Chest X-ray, AP view. Patient: 30 years old, sex M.
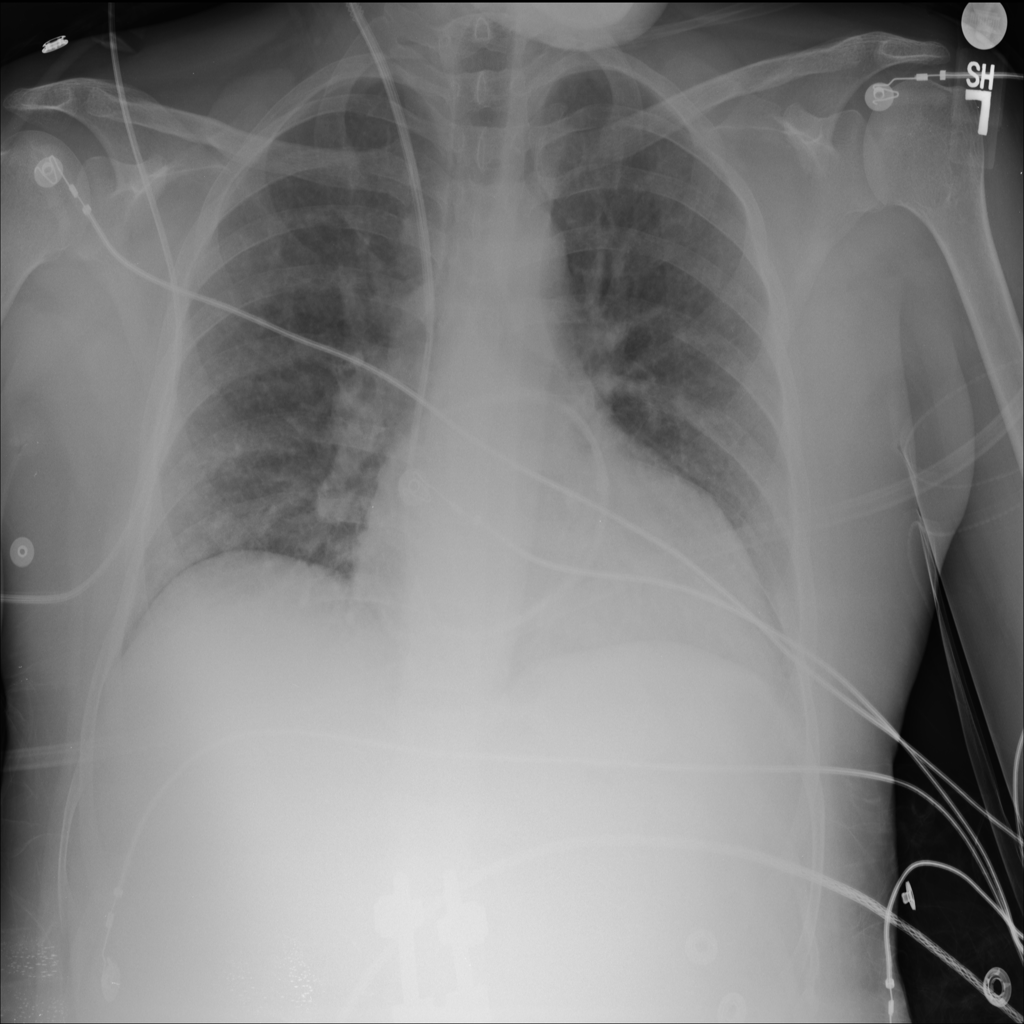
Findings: No Finding